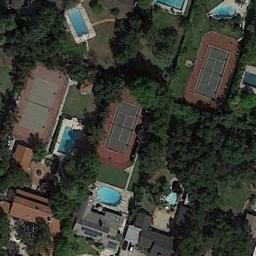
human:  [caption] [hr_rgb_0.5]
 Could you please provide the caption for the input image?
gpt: The tennis court is on the grass next to some buildings and trees .

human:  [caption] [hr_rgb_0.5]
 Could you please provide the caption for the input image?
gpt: Tennis court and swimming pool in the middle of a residential area surrounded by trees .

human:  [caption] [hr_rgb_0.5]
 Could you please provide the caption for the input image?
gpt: Several tennis courts of different sizes are nested in the picture .

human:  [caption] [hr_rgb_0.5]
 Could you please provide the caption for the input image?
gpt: The tennis courts are surrounded by trees .

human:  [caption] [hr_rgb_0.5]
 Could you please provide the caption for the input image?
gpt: There are many green trees around the tennis courts .